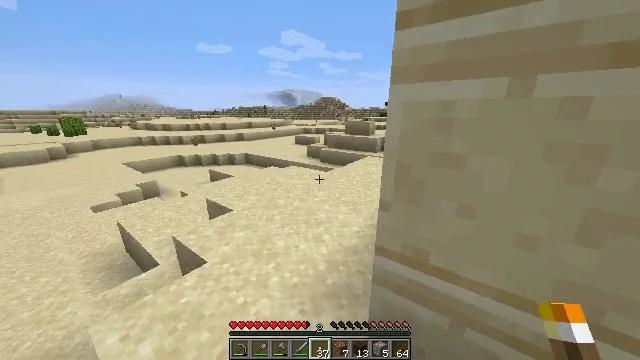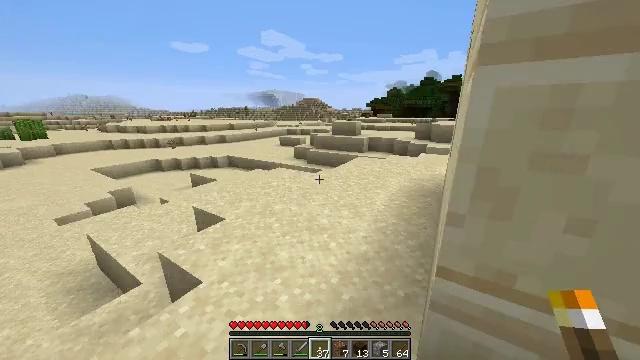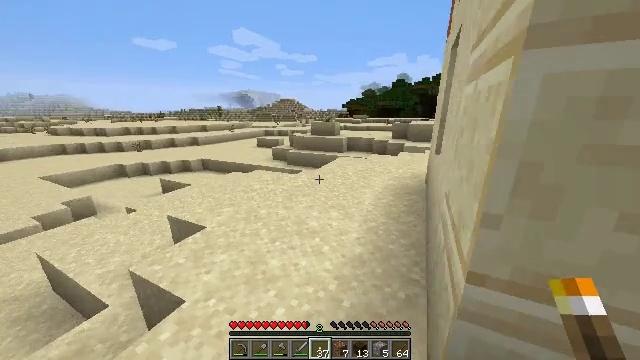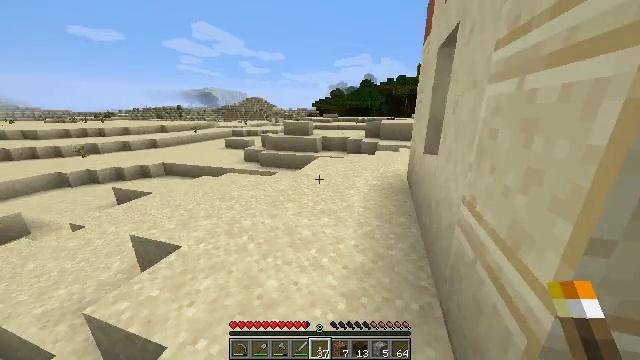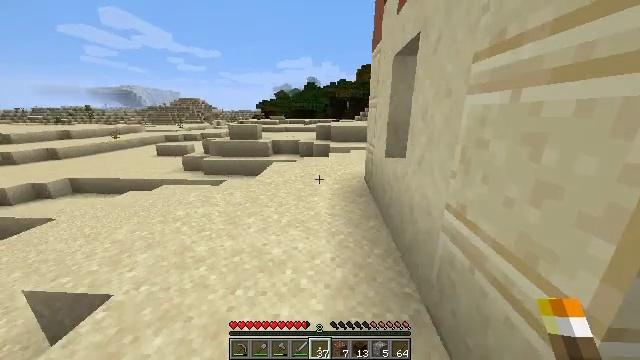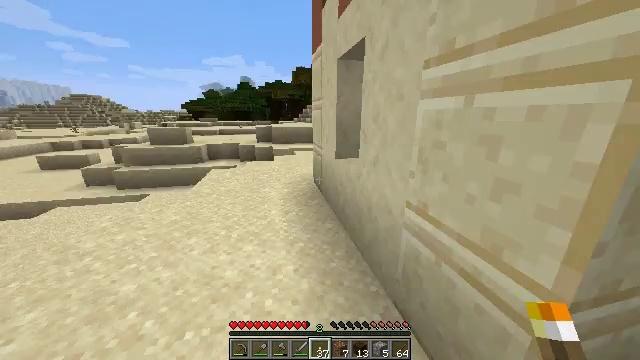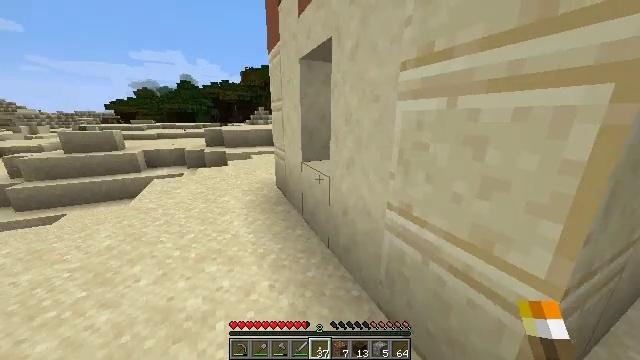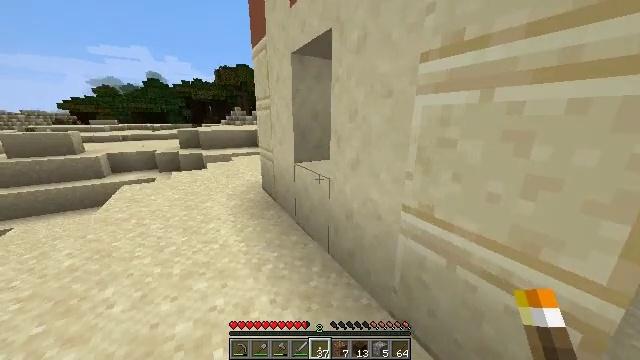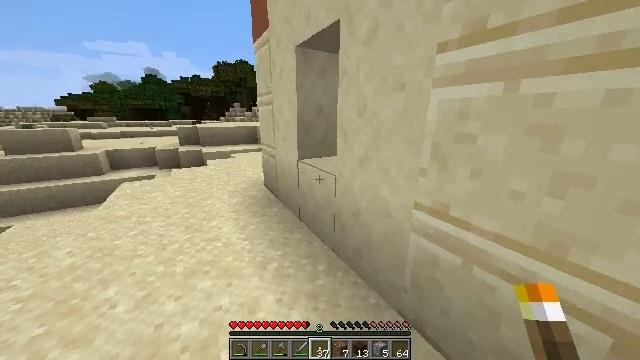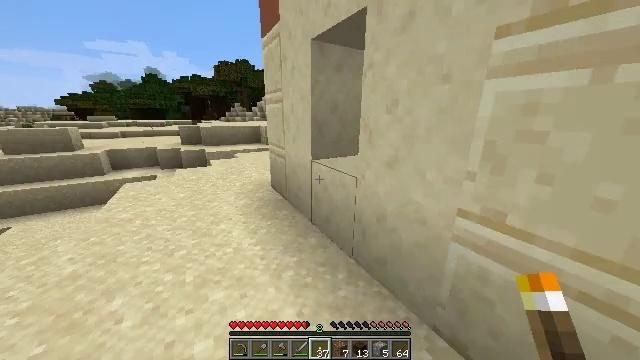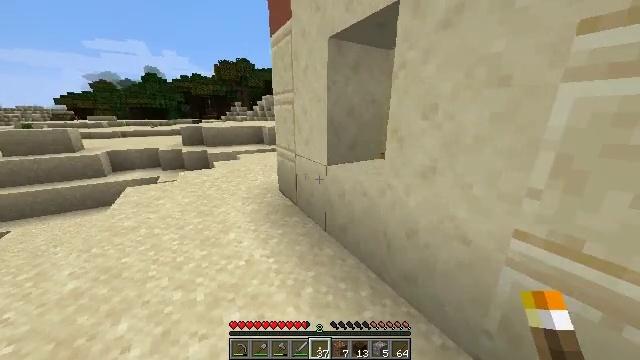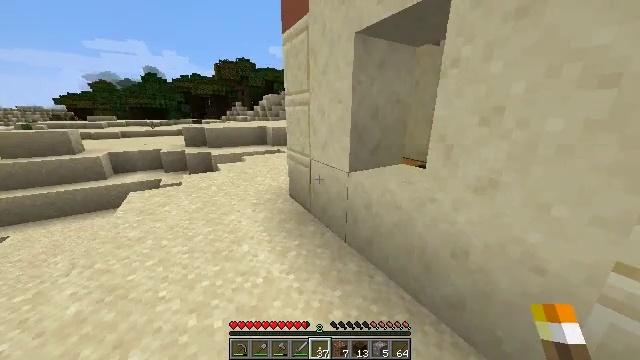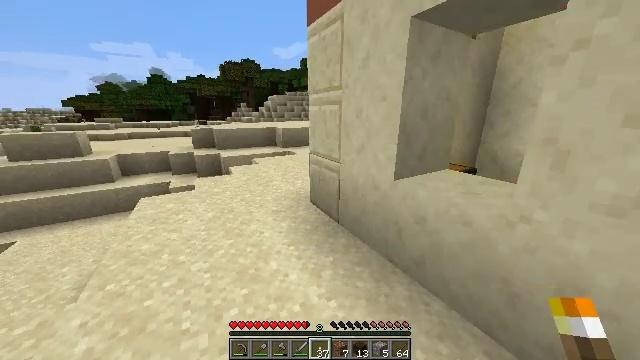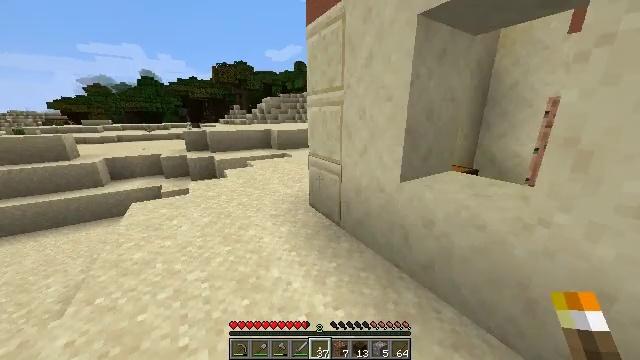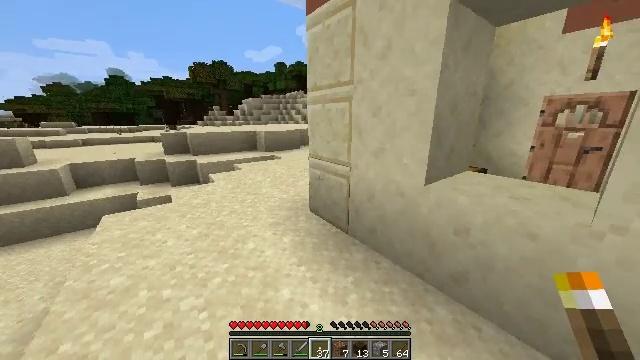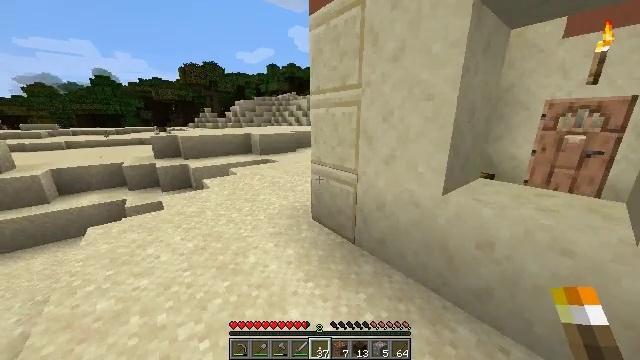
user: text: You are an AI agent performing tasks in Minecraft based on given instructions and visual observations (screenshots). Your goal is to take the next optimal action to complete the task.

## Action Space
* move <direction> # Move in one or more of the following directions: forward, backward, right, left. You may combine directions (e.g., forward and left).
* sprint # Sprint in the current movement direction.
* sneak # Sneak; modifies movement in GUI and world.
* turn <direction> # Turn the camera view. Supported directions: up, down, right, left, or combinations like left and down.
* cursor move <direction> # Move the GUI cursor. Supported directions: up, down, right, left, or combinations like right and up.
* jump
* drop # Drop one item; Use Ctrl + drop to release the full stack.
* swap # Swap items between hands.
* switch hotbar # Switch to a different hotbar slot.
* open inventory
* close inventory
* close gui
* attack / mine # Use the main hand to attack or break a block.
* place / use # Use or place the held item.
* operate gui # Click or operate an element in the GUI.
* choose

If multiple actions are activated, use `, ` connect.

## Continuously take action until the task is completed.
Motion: motion action
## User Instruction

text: Break the lime bed to pick it up.
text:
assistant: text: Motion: move forward and move left, sprint, turn right
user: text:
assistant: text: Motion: move forward and move left, sprint, turn right
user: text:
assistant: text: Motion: move forward and move left, sprint, turn right
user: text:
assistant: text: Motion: move forward and move left, sprint, turn right
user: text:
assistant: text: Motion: move forward and move left, sprint, turn right
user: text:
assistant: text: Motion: move forward and move left, sprint, turn right
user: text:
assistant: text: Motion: move forward and move left, sprint, turn right
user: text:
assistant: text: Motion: move forward and move left, sprint
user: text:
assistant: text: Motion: move forward and move left, sprint
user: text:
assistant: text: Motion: move forward and move left, sprint
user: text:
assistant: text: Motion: move forward and move left, sprint
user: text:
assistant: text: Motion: move forward and move left, sprint
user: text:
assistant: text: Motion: move forward and move left, sprint, turn right
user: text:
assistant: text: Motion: move forward and move left, sprint, turn right
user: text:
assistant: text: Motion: move forward and move left, sprint, turn right
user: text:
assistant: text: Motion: move forward and move left, sprint, turn right and up
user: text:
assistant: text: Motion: move forward and move left, sprint, turn right and up
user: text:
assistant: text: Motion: move forward and move left, sprint, turn right
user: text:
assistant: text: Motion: move forward and move left, sprint, turn right
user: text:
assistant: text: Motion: move forward and move left, sprint, turn right
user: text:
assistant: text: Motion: move forward and move left, sprint, turn right
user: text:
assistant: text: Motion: move forward and move left, sprint, turn right
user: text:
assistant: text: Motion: move forward and move left, sprint, turn right
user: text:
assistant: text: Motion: move forward and move left, sprint
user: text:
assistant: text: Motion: move forward and move left, sprint
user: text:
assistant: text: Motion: move forward and move left, sprint
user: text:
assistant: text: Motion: move forward and move left, sprint
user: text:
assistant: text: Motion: move forward and move left, sprint
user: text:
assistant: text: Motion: move forward and move left, sprint
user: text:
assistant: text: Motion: move forward and move left, sprint, turn right and up